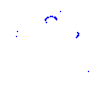
Particle: kaon